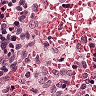
Metastatic tissue present: no